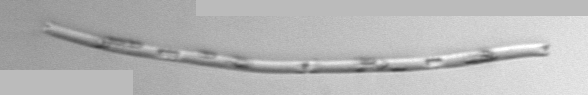
Label: Eucampia_morphytype1